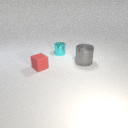
small cyan metal cylinder to the left of large gray metal cylinder